Question: We're using AppFabric Monitoring to inspect execution timings and to track log messages. This works pretty well since one year, but a few servers have stopped to monitor our WCF services.
I have a little experience with AppFabric Monitoring and I have isolated the problem to Event Collector Service (checklist available <URL>.
Basically, the service is running but can not register to the trace session.
The service is running under a specific domain account and the same configuration works on another servers.
Here are the event Logs

> Unable to unregister the trace provider: {f6fb79f7-0ee0-4e3c-9eac-cccdaea5dc2b} for event trace session:
'AppFabric Event Collector Session(Name [] - Collector [0] - Session
Id [4f880754-d52d-4e29-ab99-3a3fab65f4ee])'. Error code: 87 Unable to configure and start the event trace session 'AppFabric Event Collector Session(Name [] - Collector [0] - Session
Id [4f880754-d52d-4e29-ab99-3a3fab65f4ee])'. Detailed
information:Access is denied. Event Trace process failed for event trace session 'AppFabric Event Collector Session(Name [] - Collector [0] - Session
Id [4f880754-d52d-4e29-ab99-3a3fab65f4ee])' listener stopped. Error
code : 4201. Unable to add event source '{f6fb79f7-0ee0-4e3c-9eac-cccdaea5dc2b}' to event trace session
'AppFabric Event Collector Session(Name [] - Collector [0] - Session
Id [4f880754-d52d-4e29-ab99-3a3fab65f4ee])'. Error code: 87
Ok, there may be a security issue. I've check all items in <URL>, with no success.
Is there any way to fix this or to get additional logs/details ?
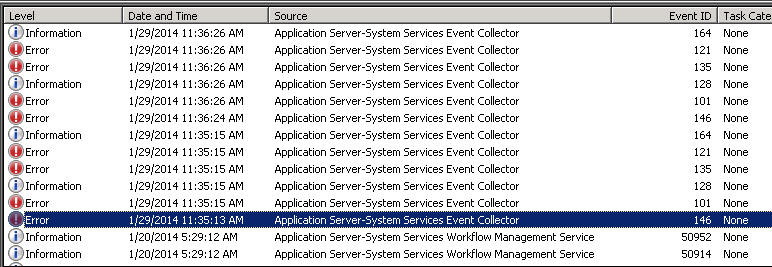
Answer: After reading <URL> and checking with system admin, it seems that the specific does not belongs to "Performance Monitor Users" group. That's all